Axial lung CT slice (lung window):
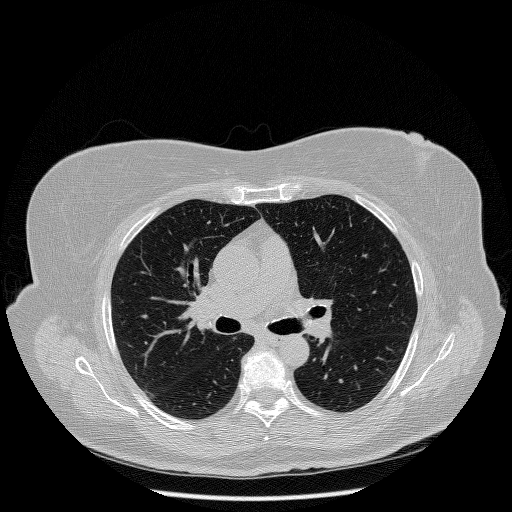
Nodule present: no